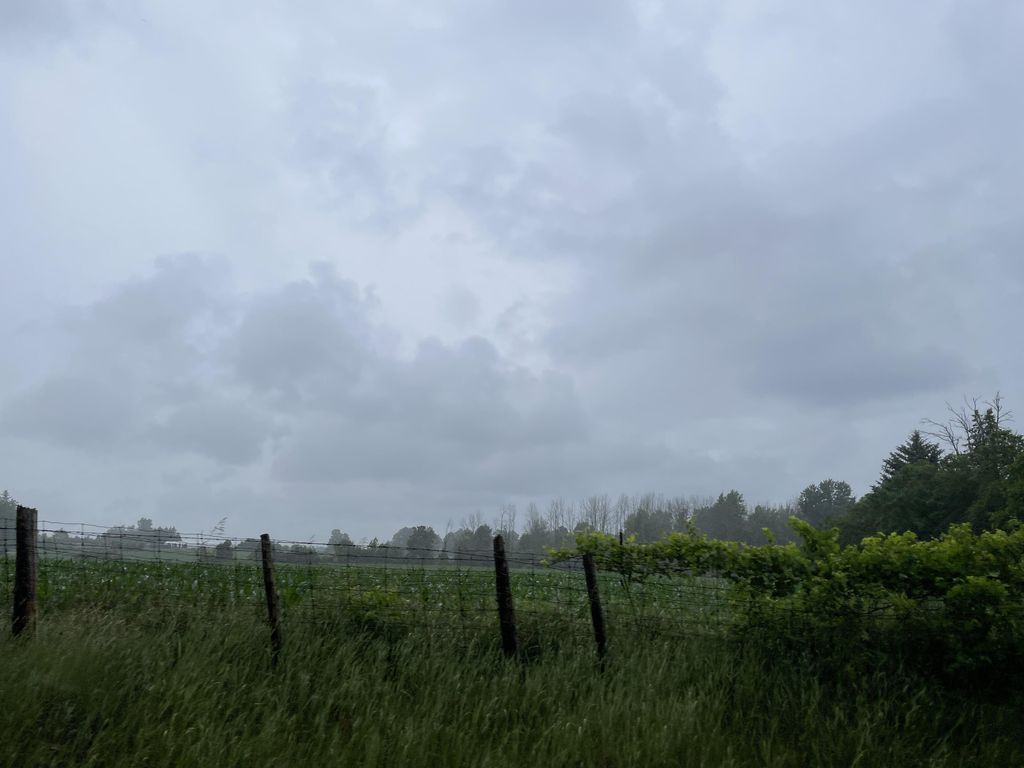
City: kitchener-waterloo